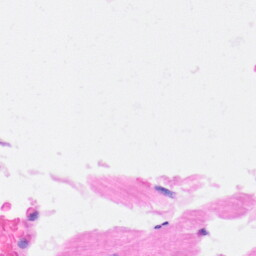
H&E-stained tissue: Heart